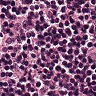
Metastatic tissue present: no